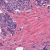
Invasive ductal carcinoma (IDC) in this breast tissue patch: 1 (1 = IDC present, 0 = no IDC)